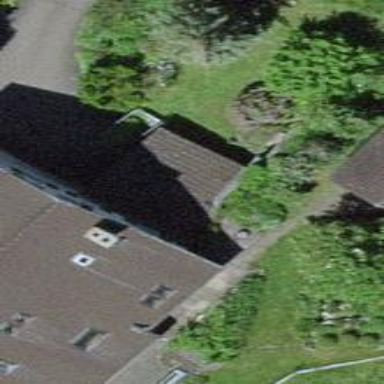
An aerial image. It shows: View of roof of building.